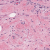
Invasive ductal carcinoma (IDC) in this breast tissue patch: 1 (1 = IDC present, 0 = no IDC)